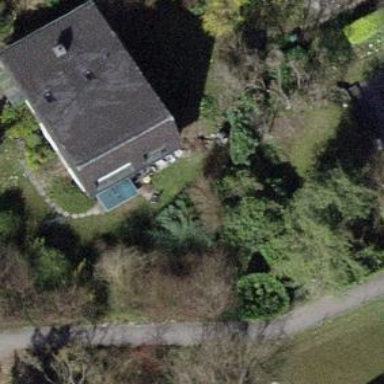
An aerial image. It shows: Residential building.